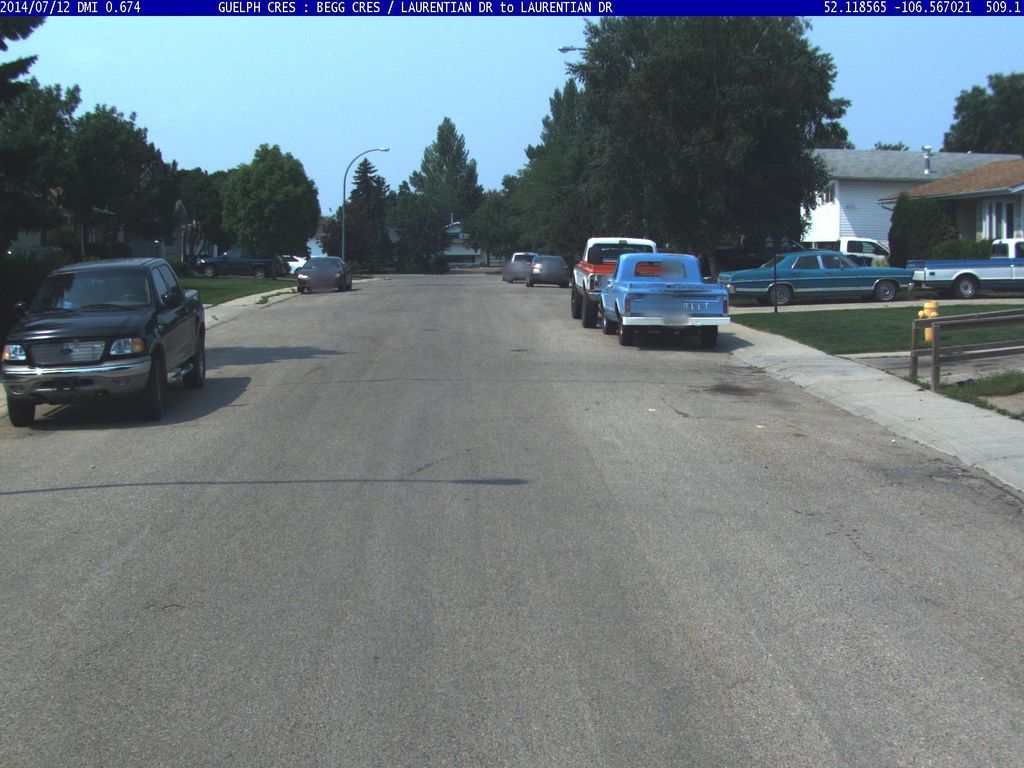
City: saskatoon